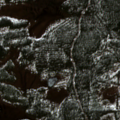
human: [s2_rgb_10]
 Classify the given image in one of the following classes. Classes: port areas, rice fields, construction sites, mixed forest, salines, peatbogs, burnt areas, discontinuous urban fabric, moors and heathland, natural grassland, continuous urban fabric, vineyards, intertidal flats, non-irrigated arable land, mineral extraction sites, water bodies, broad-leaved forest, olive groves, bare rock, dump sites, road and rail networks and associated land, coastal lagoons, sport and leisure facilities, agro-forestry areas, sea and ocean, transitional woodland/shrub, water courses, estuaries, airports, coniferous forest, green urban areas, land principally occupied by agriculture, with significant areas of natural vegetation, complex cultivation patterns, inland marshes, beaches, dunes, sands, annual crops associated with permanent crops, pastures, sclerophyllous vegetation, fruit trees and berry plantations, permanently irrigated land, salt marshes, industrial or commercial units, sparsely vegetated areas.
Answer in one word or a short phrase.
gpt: coniferous forest, mixed forest, transitional woodland/shrub, peatbogs